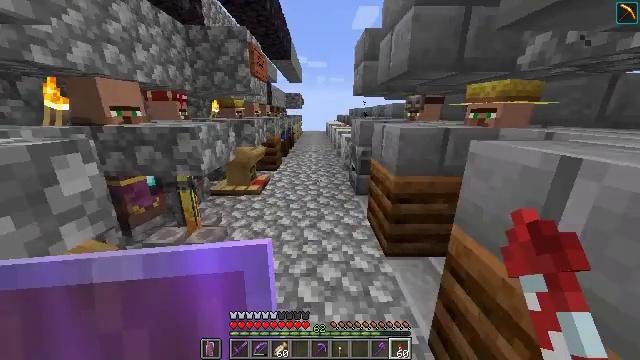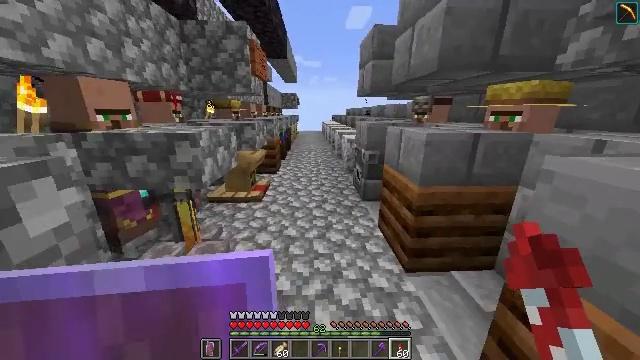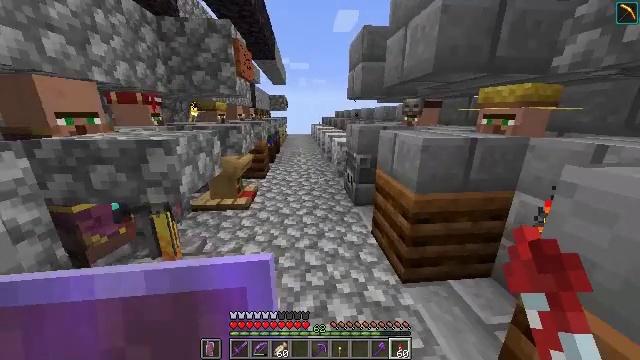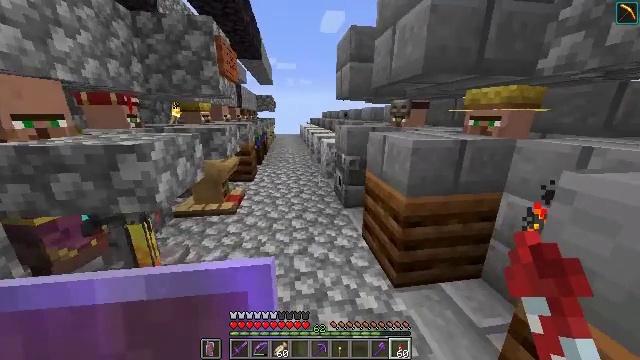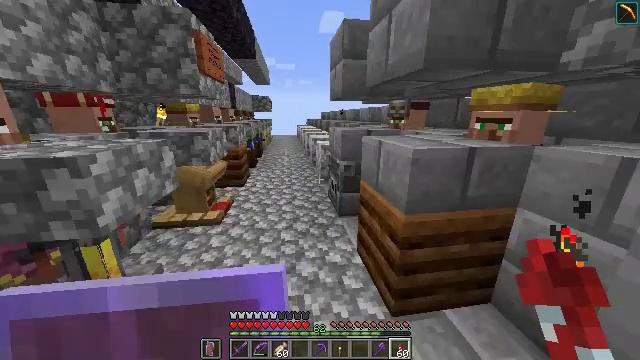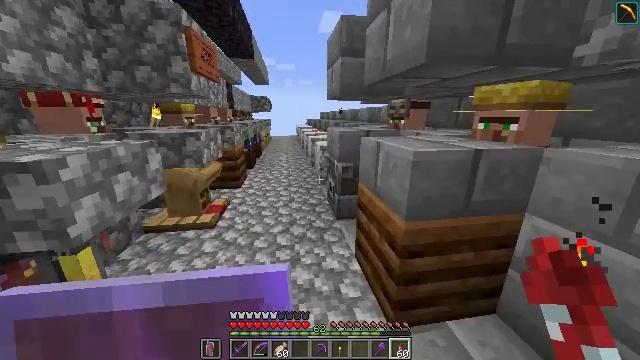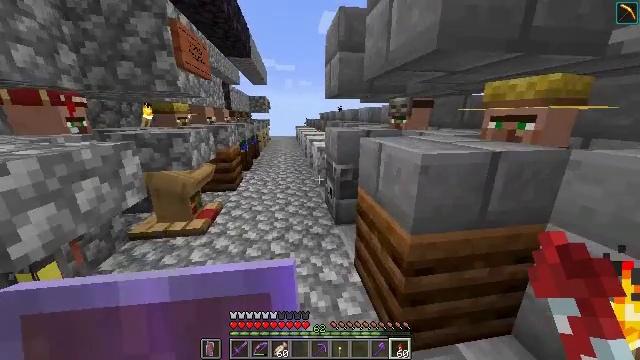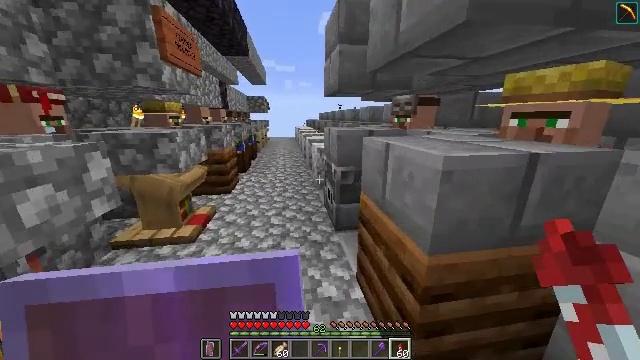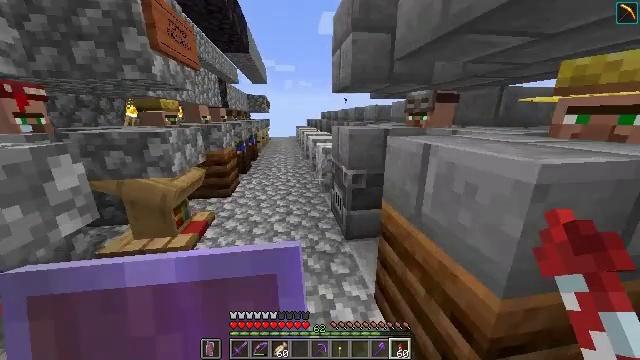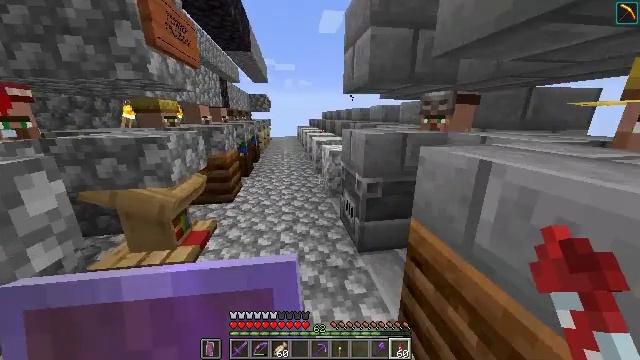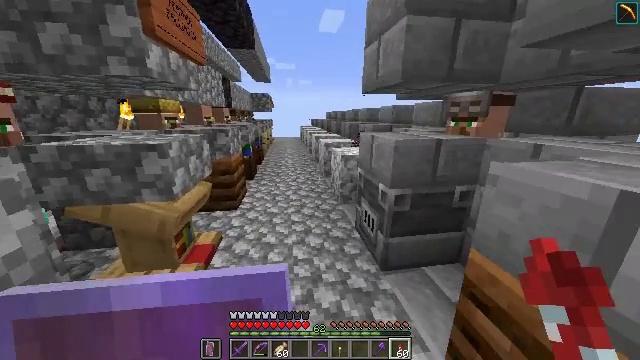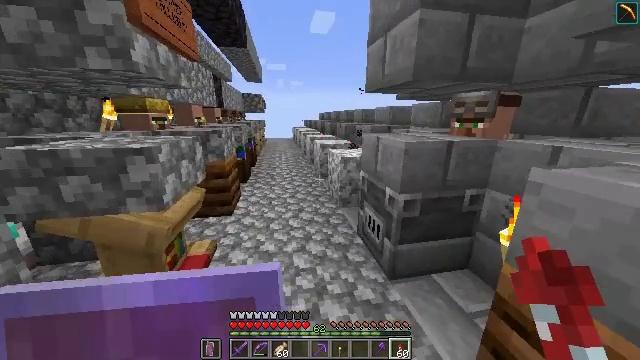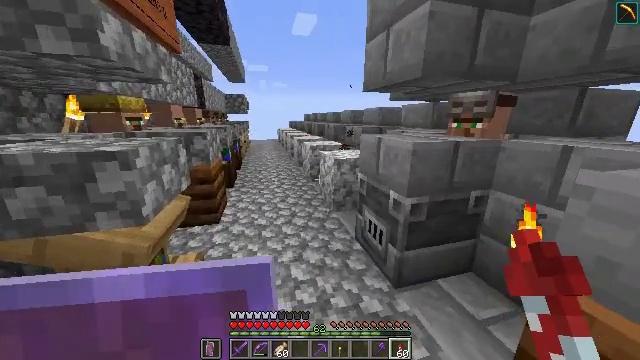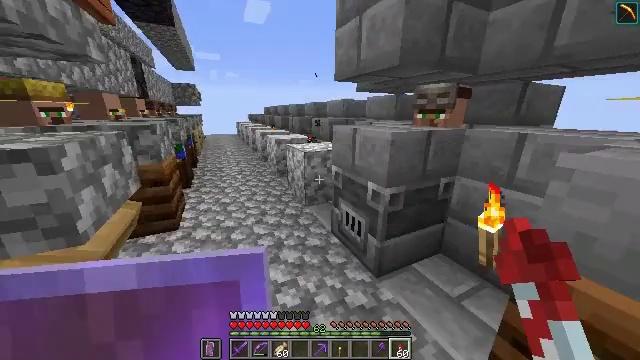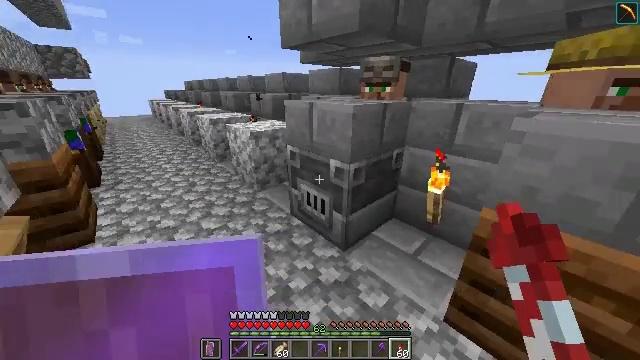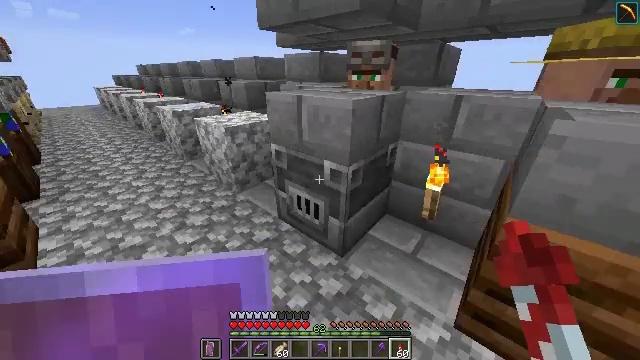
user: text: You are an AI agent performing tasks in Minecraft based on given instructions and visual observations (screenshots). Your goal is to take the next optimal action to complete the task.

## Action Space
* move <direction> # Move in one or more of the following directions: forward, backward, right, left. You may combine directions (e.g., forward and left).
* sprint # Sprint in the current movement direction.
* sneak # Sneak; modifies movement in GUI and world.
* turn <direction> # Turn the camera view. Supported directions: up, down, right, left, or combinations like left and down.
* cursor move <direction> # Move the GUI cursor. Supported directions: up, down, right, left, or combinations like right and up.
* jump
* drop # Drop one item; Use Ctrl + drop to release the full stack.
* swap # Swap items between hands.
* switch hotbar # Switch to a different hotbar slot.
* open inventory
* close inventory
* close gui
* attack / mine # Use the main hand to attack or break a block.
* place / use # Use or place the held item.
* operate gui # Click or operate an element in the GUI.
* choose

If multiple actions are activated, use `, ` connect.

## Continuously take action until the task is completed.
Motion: motion action
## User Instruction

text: Recycle the blast furnace by breaking it.
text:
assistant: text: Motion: move forward and move left, sprint, turn right
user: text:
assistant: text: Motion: move forward and move right, sprint, turn right
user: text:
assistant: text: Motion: move forward and move right, sprint, turn right
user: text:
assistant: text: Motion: move forward and move right, sprint
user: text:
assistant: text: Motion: move forward, sprint
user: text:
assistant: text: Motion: move forward, sprint
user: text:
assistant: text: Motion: move forward and move left, sprint
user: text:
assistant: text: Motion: move forward and move left, sprint
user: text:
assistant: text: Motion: move forward and move left, sprint
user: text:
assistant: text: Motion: move forward and move left, sprint
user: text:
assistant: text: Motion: move forward and move left, sprint, turn right
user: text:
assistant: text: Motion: move forward and move left, sprint, turn right
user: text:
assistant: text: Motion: move forward and move left, sprint, turn right and down
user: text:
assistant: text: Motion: move forward, turn right and down
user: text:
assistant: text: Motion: move forward, turn right and down
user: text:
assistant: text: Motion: move forward, turn right
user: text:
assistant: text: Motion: no_op
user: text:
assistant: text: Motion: turn right and down
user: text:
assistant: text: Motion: turn right and down
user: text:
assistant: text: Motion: turn right
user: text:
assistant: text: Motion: no_op
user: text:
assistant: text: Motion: turn right and down
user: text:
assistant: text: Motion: sneak, turn right and down
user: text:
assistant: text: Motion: sneak
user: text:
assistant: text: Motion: sneak
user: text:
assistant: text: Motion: sneak
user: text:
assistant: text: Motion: sneak
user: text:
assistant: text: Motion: sneak
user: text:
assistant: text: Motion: sneak
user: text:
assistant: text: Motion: move forward and move right, sneak